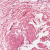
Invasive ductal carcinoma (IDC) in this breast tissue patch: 0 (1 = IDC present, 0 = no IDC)